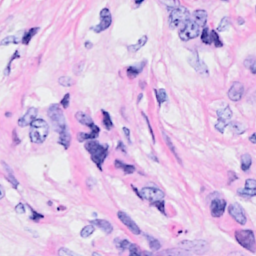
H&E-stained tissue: Breast